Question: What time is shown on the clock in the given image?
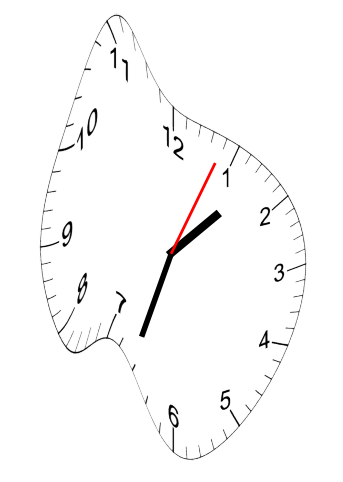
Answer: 01:33:04